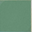
Piece: xx